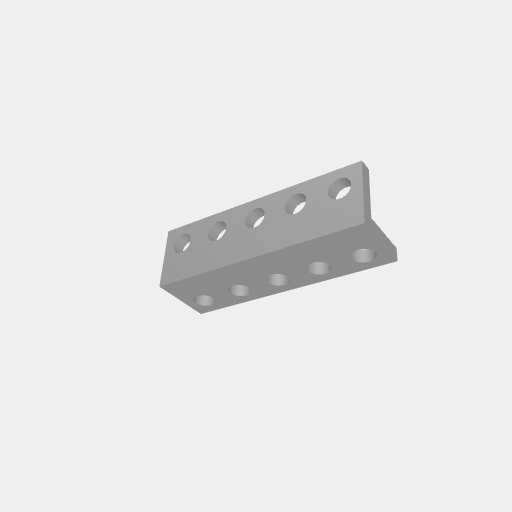
Part: LBeam5H